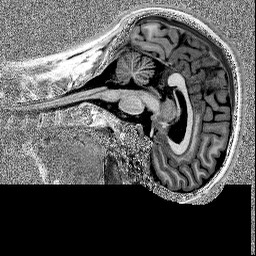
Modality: MP2RAGE
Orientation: sagittal
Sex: female